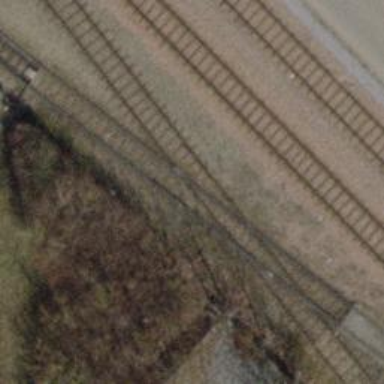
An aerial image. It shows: Railway crossing.